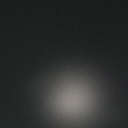
Screen state: off